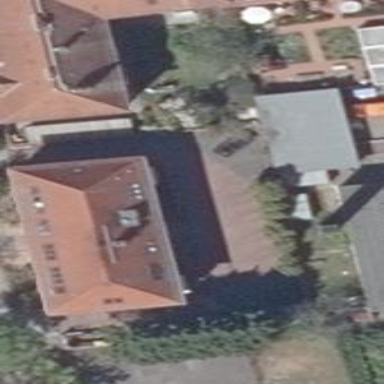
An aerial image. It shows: Commercial building with hipped roof made of red roof tiles. It is healthcare centre.